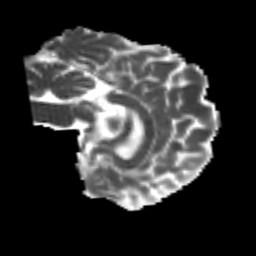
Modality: MD
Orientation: sagittal
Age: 23
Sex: male
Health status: healthy
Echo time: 0.074 s